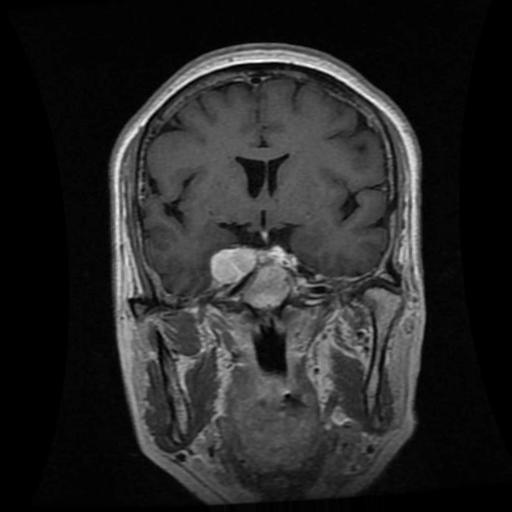
Label: meningioma